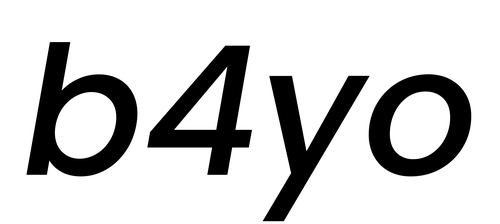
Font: Poppins-MediumItalic